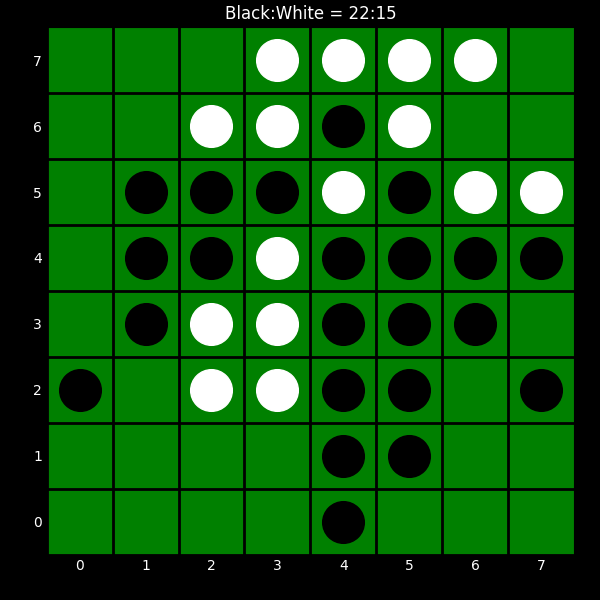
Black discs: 22
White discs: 15